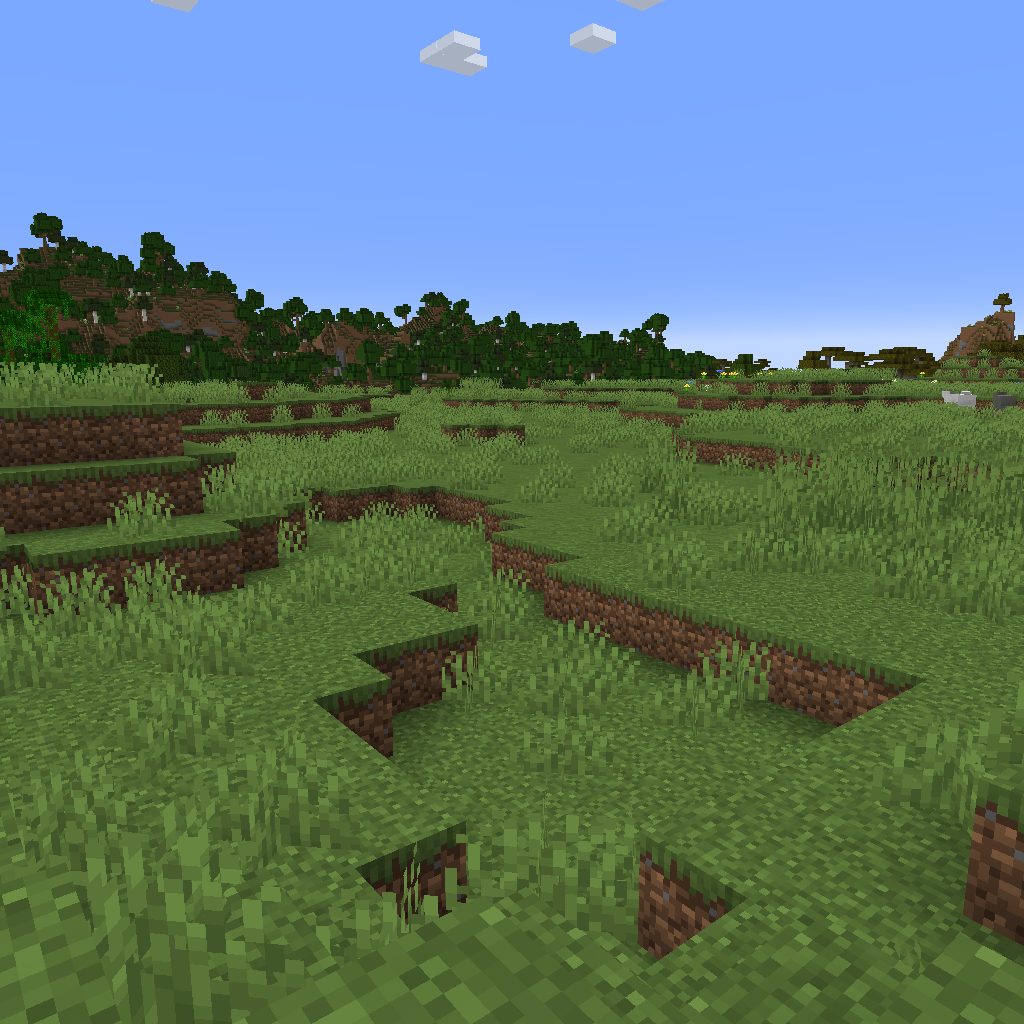
plains with forest in background